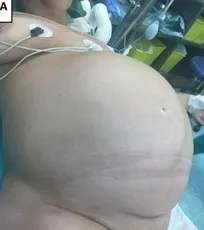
Giant abdominal mass.
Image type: medical_photograph (other_medical_photograph)